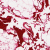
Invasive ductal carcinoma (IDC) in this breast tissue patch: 0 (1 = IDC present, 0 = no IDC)